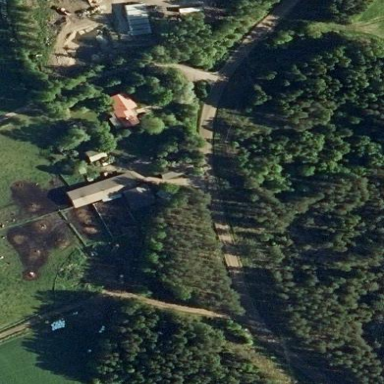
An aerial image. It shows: Farmyard area.